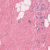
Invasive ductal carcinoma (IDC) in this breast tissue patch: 0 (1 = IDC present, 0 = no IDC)